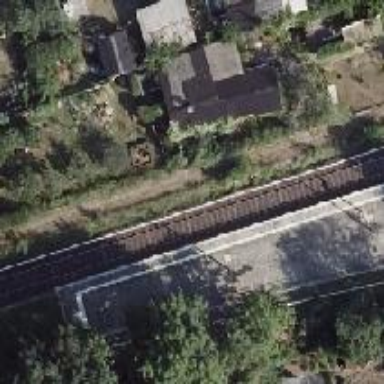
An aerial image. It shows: Light rail stop position on the railway.